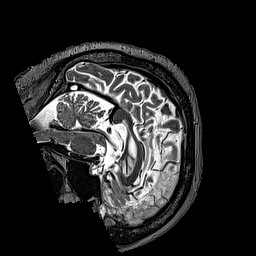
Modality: T2w
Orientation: sagittal
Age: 66
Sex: male
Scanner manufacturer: siemens
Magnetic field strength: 3 T
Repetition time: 3.2 s
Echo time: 0.567 s